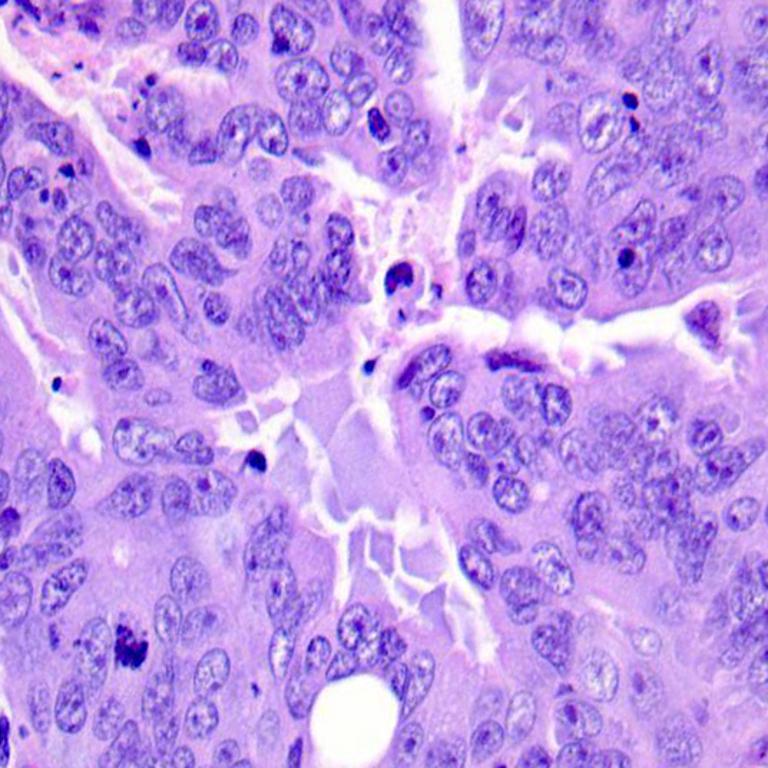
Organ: colon
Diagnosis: adenocarcinomas